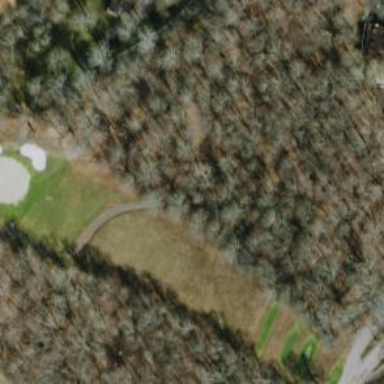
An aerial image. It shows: Path designated for golf carts.